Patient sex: M
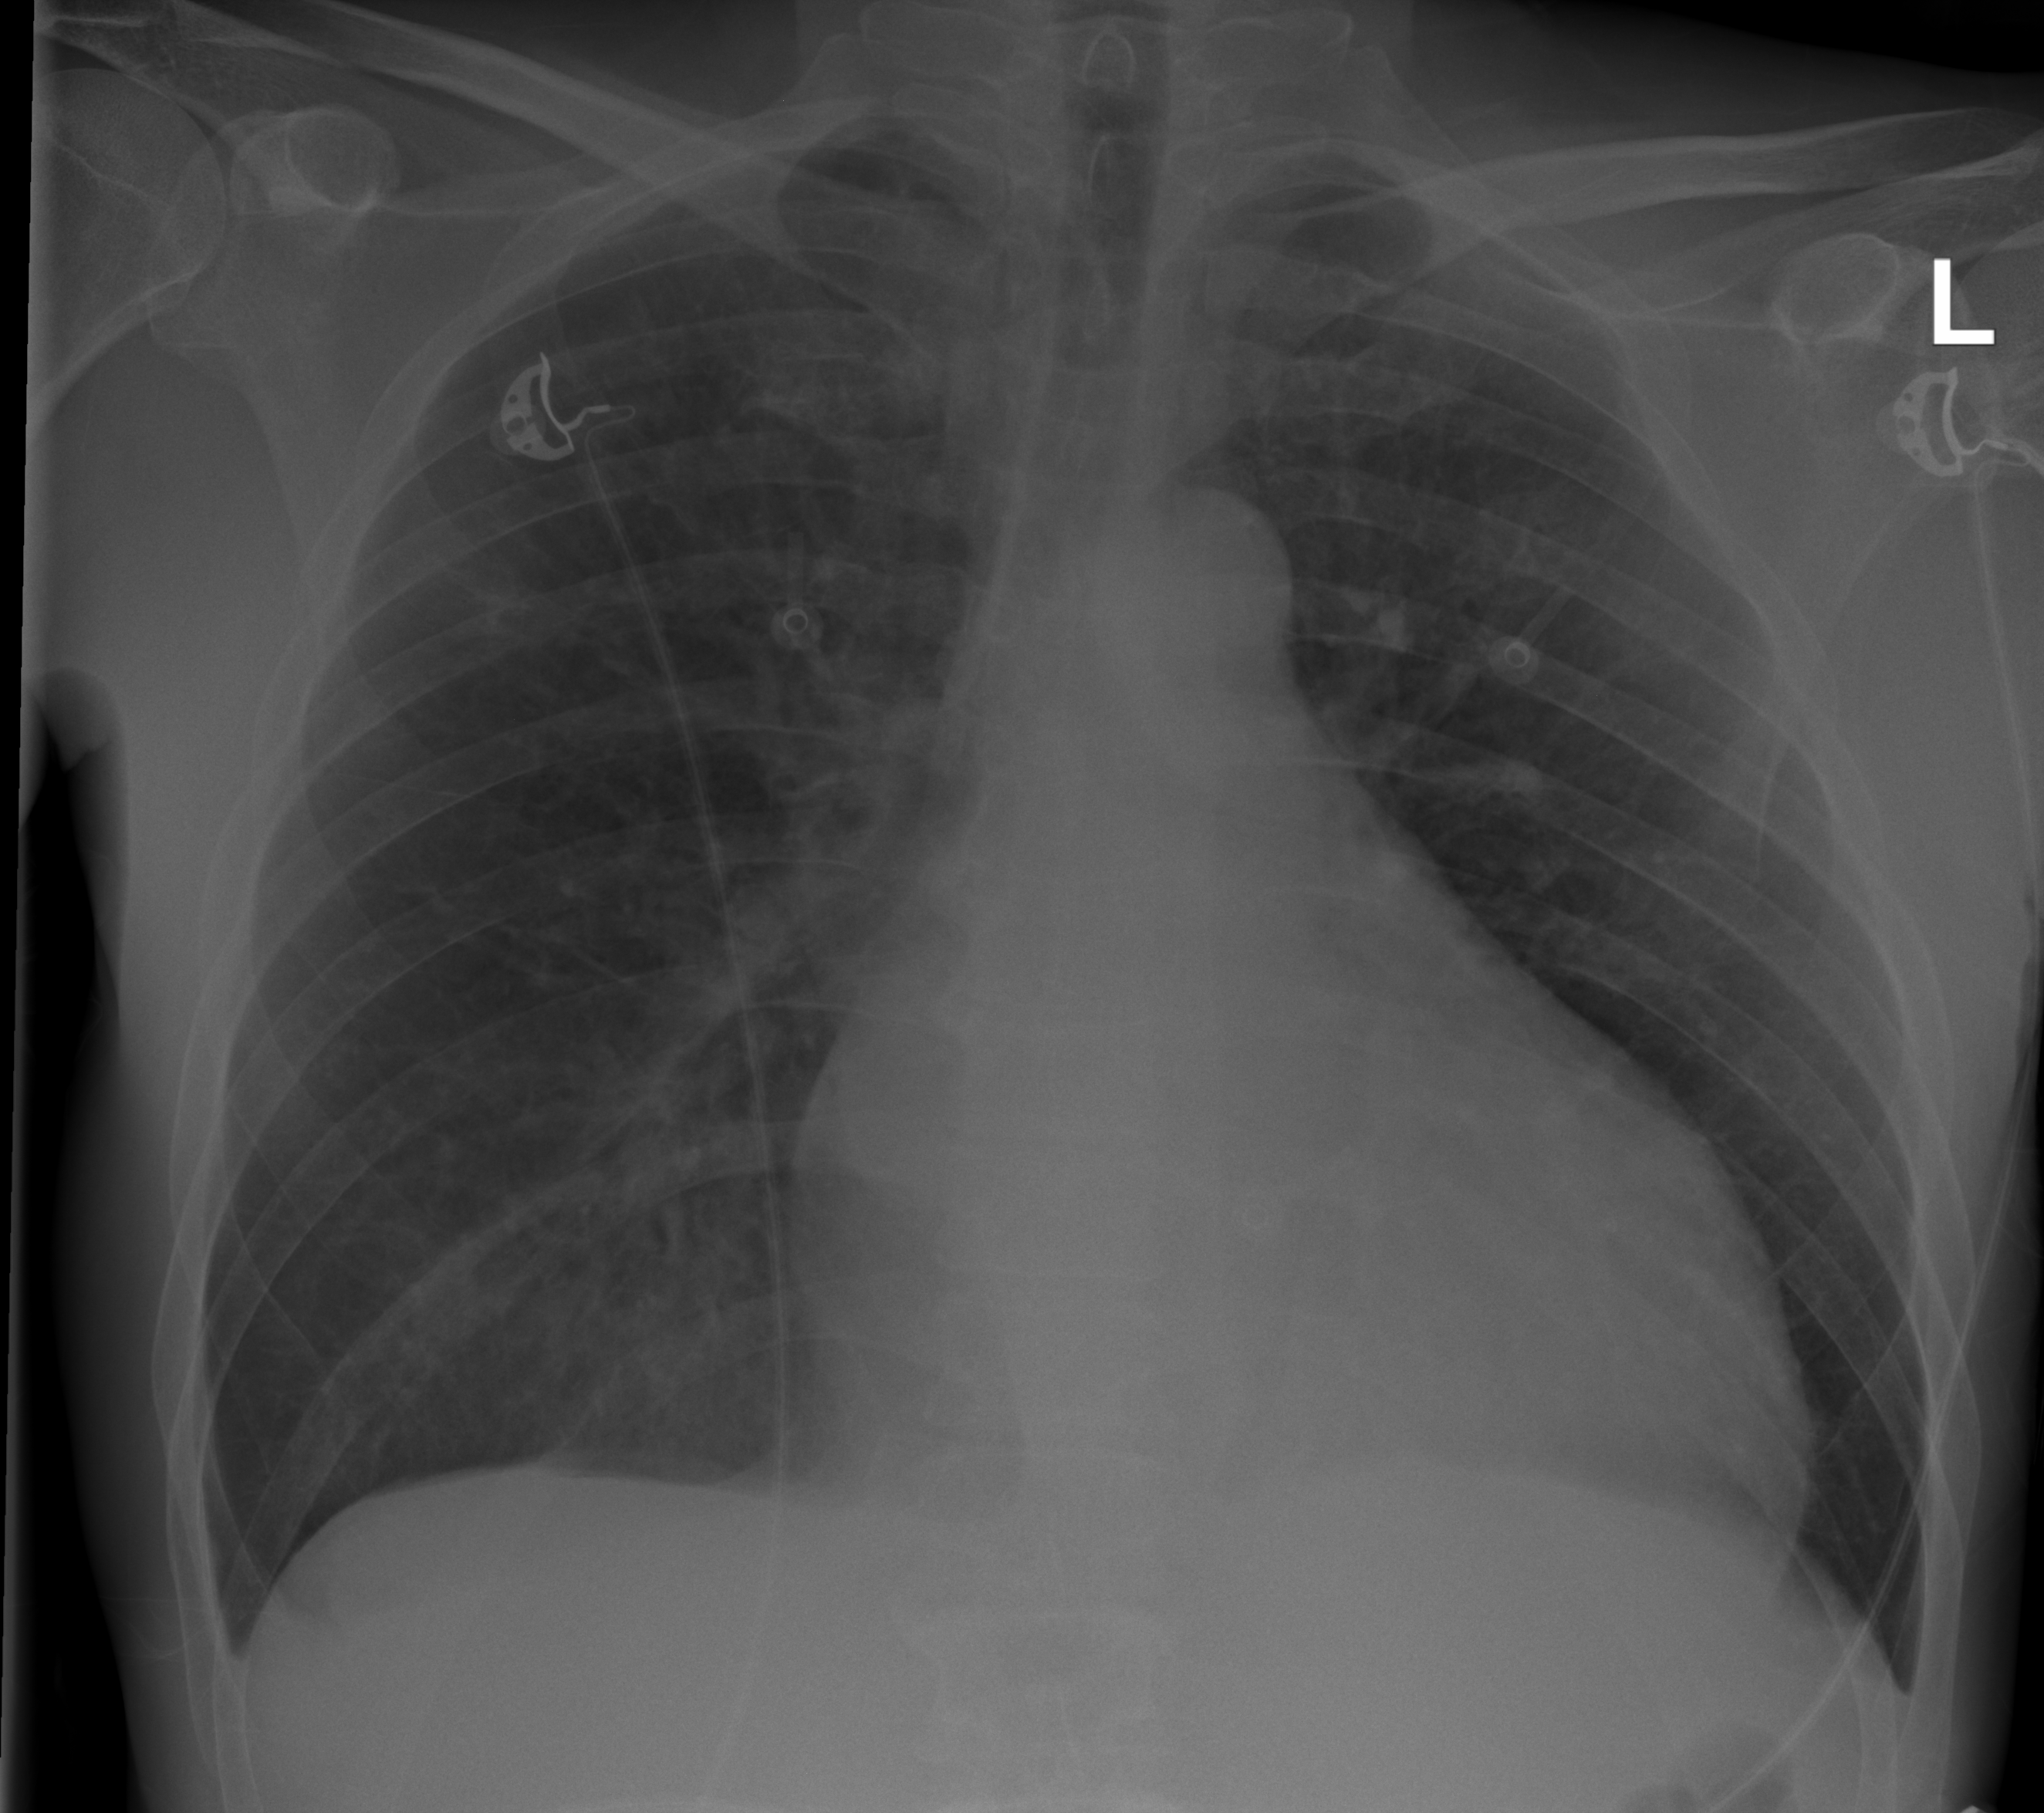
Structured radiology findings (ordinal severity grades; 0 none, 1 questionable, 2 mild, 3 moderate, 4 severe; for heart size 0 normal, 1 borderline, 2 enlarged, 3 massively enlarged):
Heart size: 2
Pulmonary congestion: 2
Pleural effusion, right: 0
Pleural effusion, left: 0
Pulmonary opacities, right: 1
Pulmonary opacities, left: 0
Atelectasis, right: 0
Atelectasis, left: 0